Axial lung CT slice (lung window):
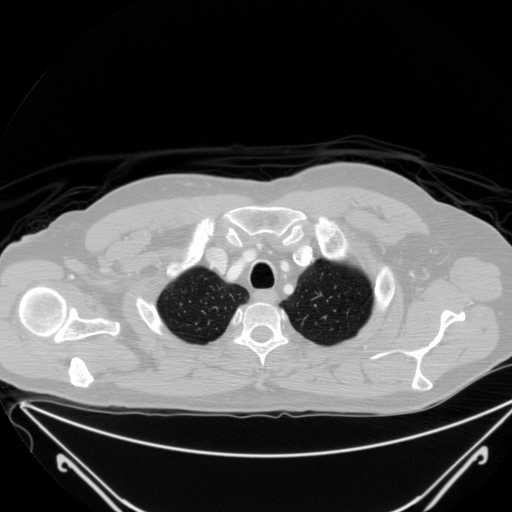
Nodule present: no